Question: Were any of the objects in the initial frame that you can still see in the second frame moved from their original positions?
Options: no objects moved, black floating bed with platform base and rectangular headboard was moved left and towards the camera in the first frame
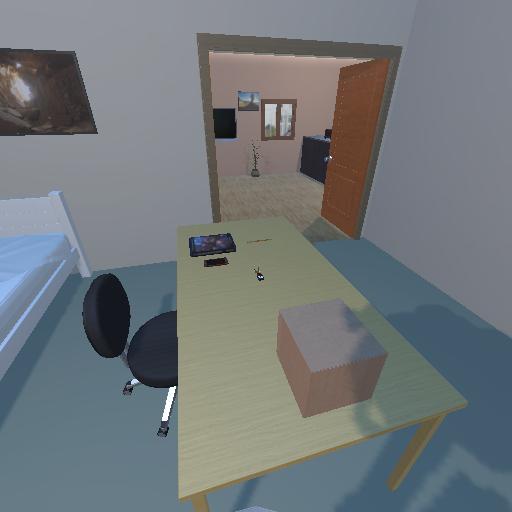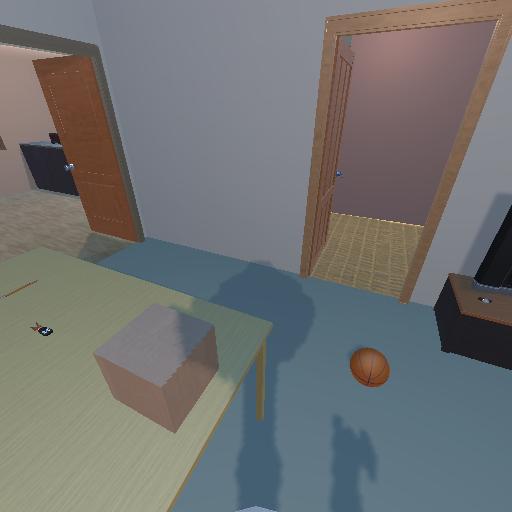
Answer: no objects moved